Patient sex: M
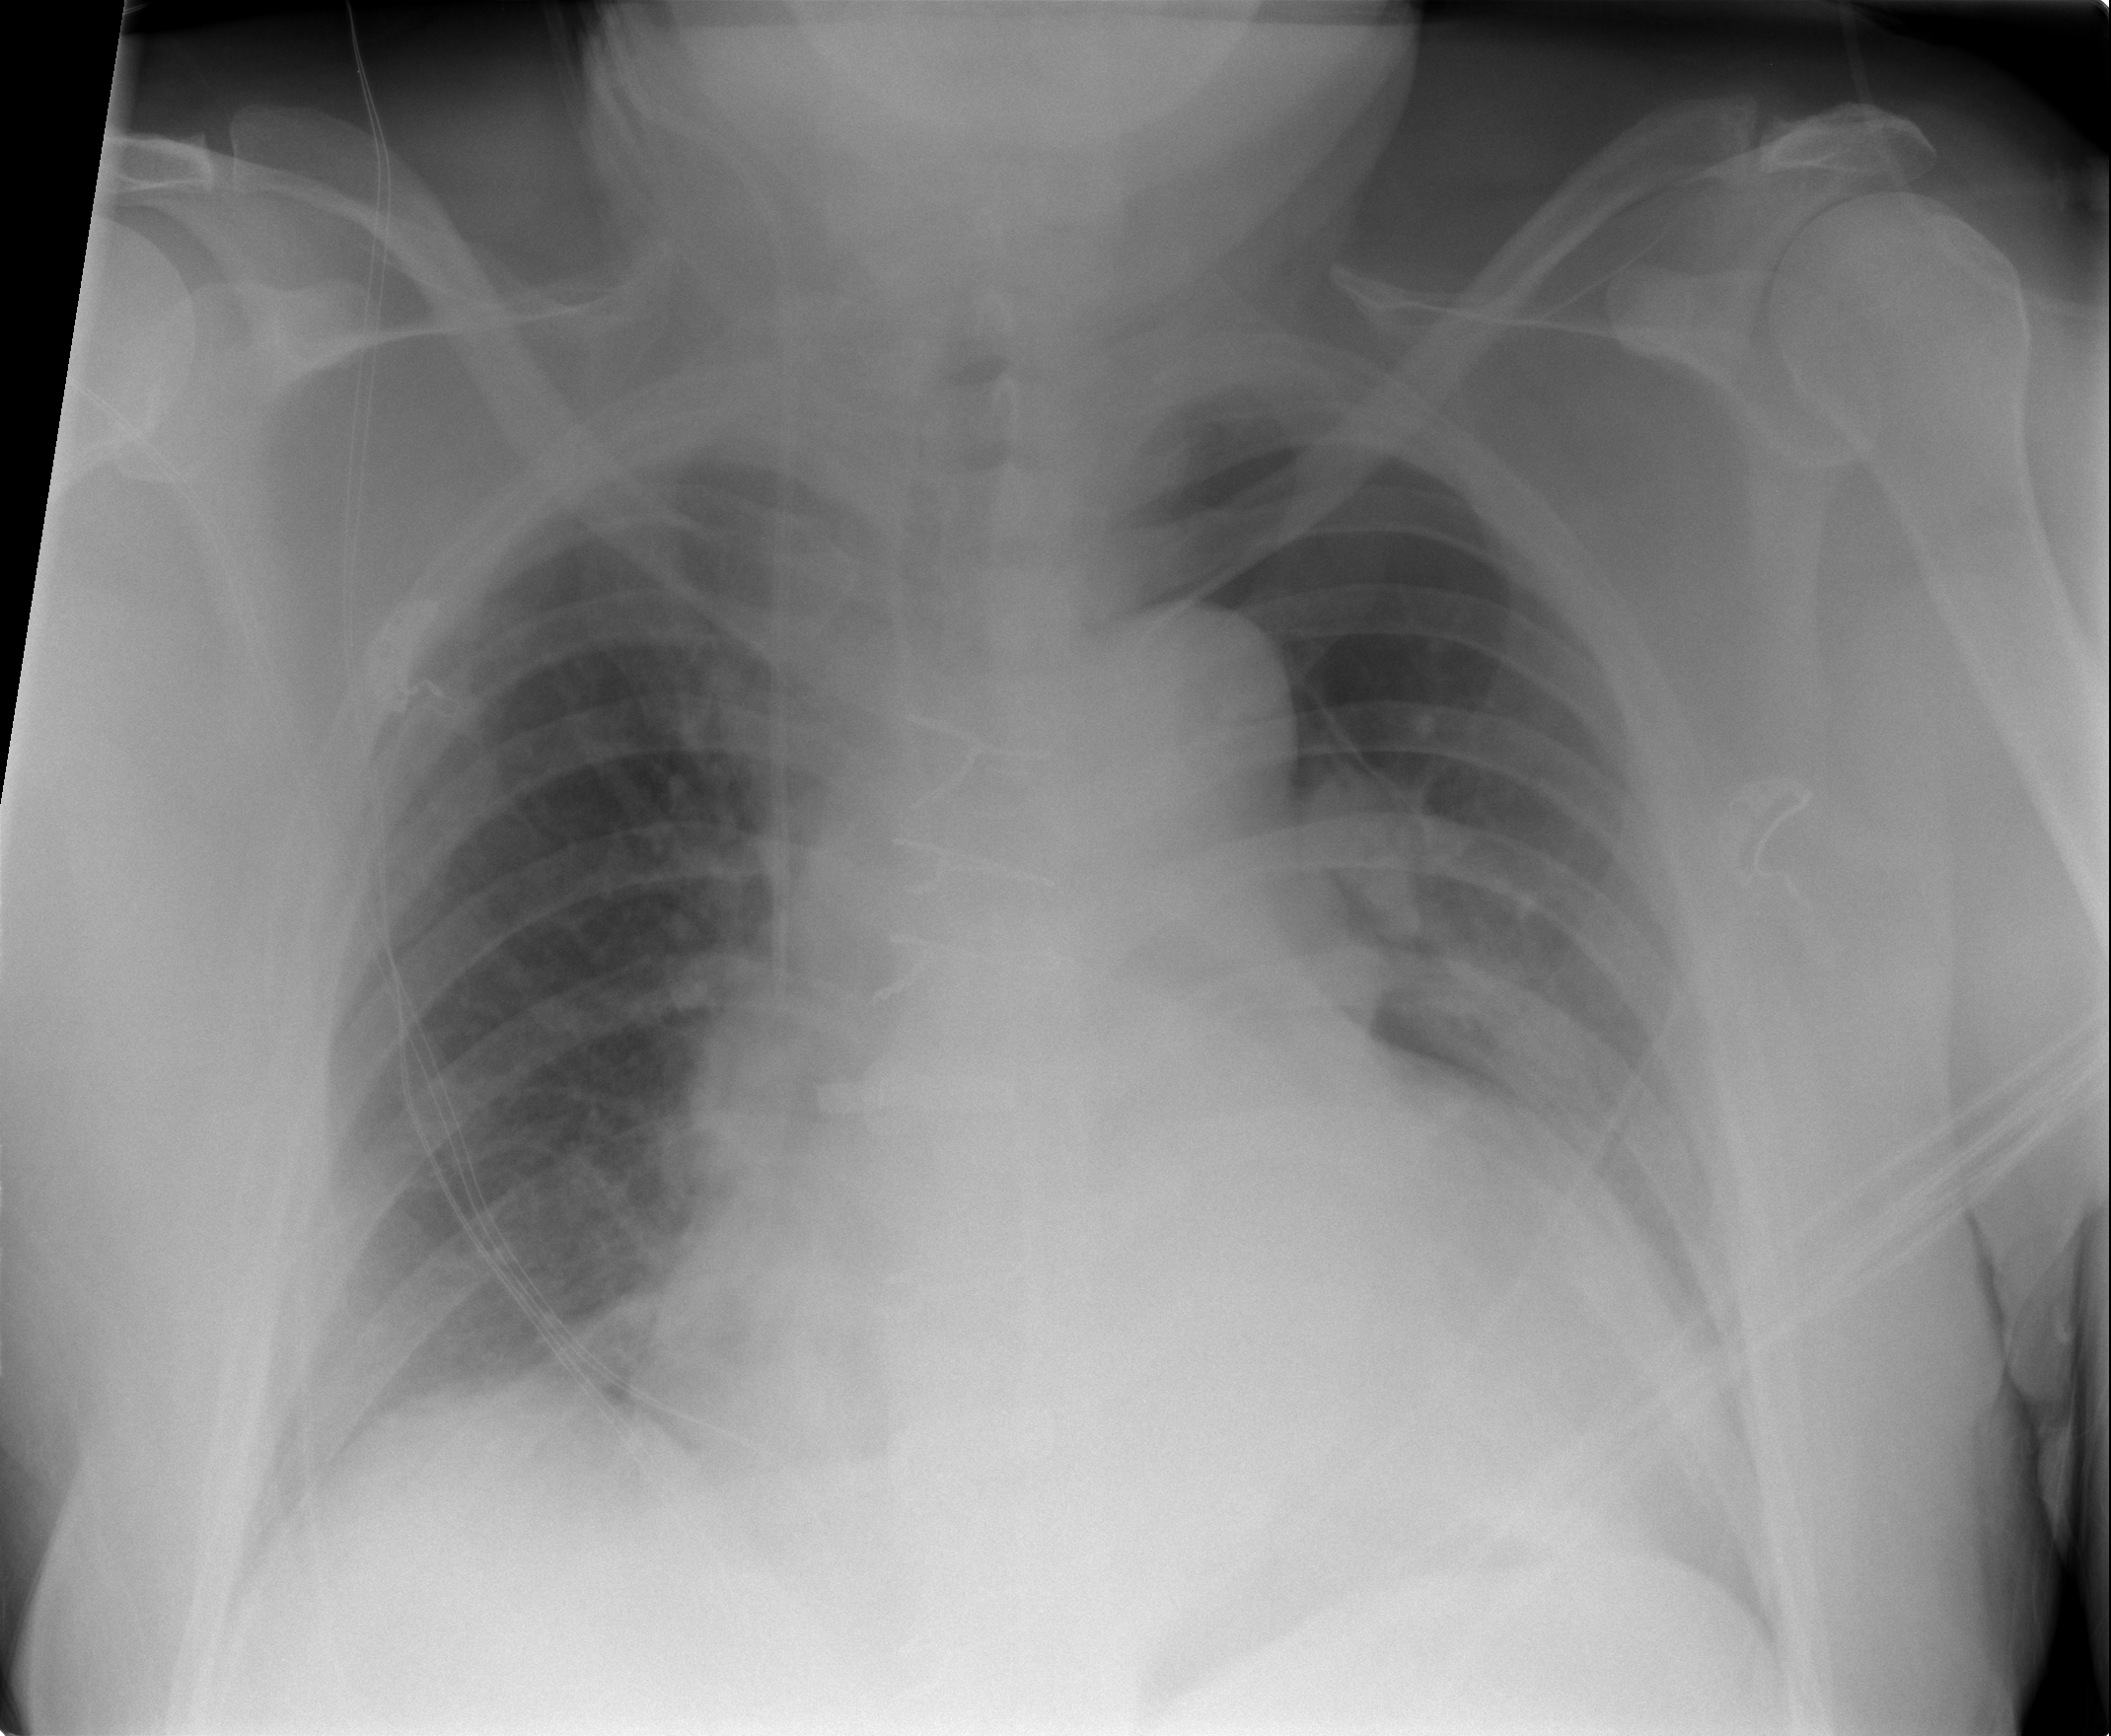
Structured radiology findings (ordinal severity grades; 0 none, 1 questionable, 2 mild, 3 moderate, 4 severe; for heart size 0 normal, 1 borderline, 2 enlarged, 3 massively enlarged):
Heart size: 2
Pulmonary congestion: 0
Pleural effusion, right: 0
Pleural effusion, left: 2
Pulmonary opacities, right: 0
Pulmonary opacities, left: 0
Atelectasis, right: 0
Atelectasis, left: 2